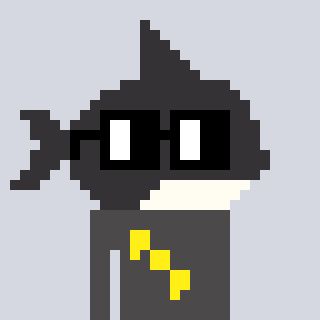
a pixel art character with square black glasses, a orca-shaped head and a grayscale-colored body on a cool background